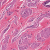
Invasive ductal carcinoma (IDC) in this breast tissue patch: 0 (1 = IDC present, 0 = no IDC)